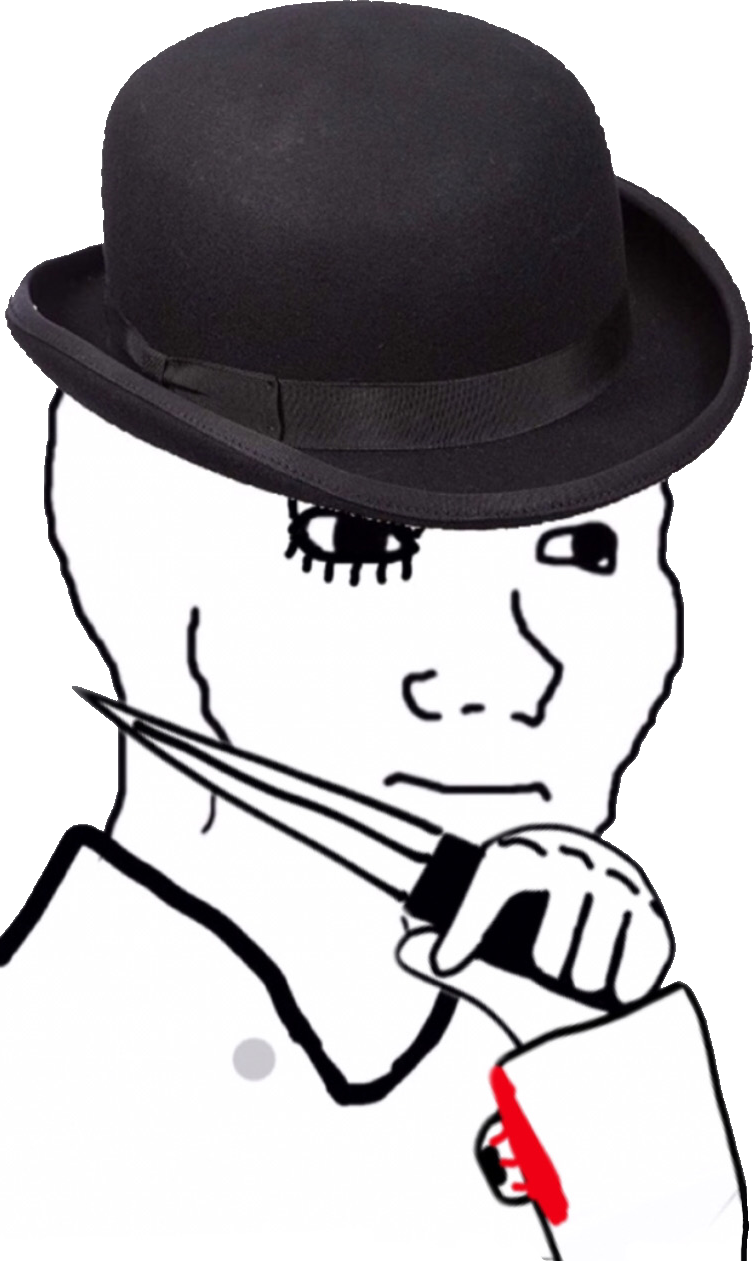
Label: 5_Soyjak